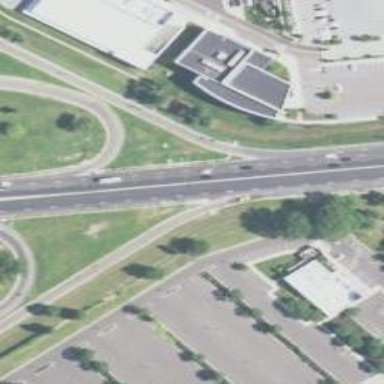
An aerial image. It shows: Trunk link highway.